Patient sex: M
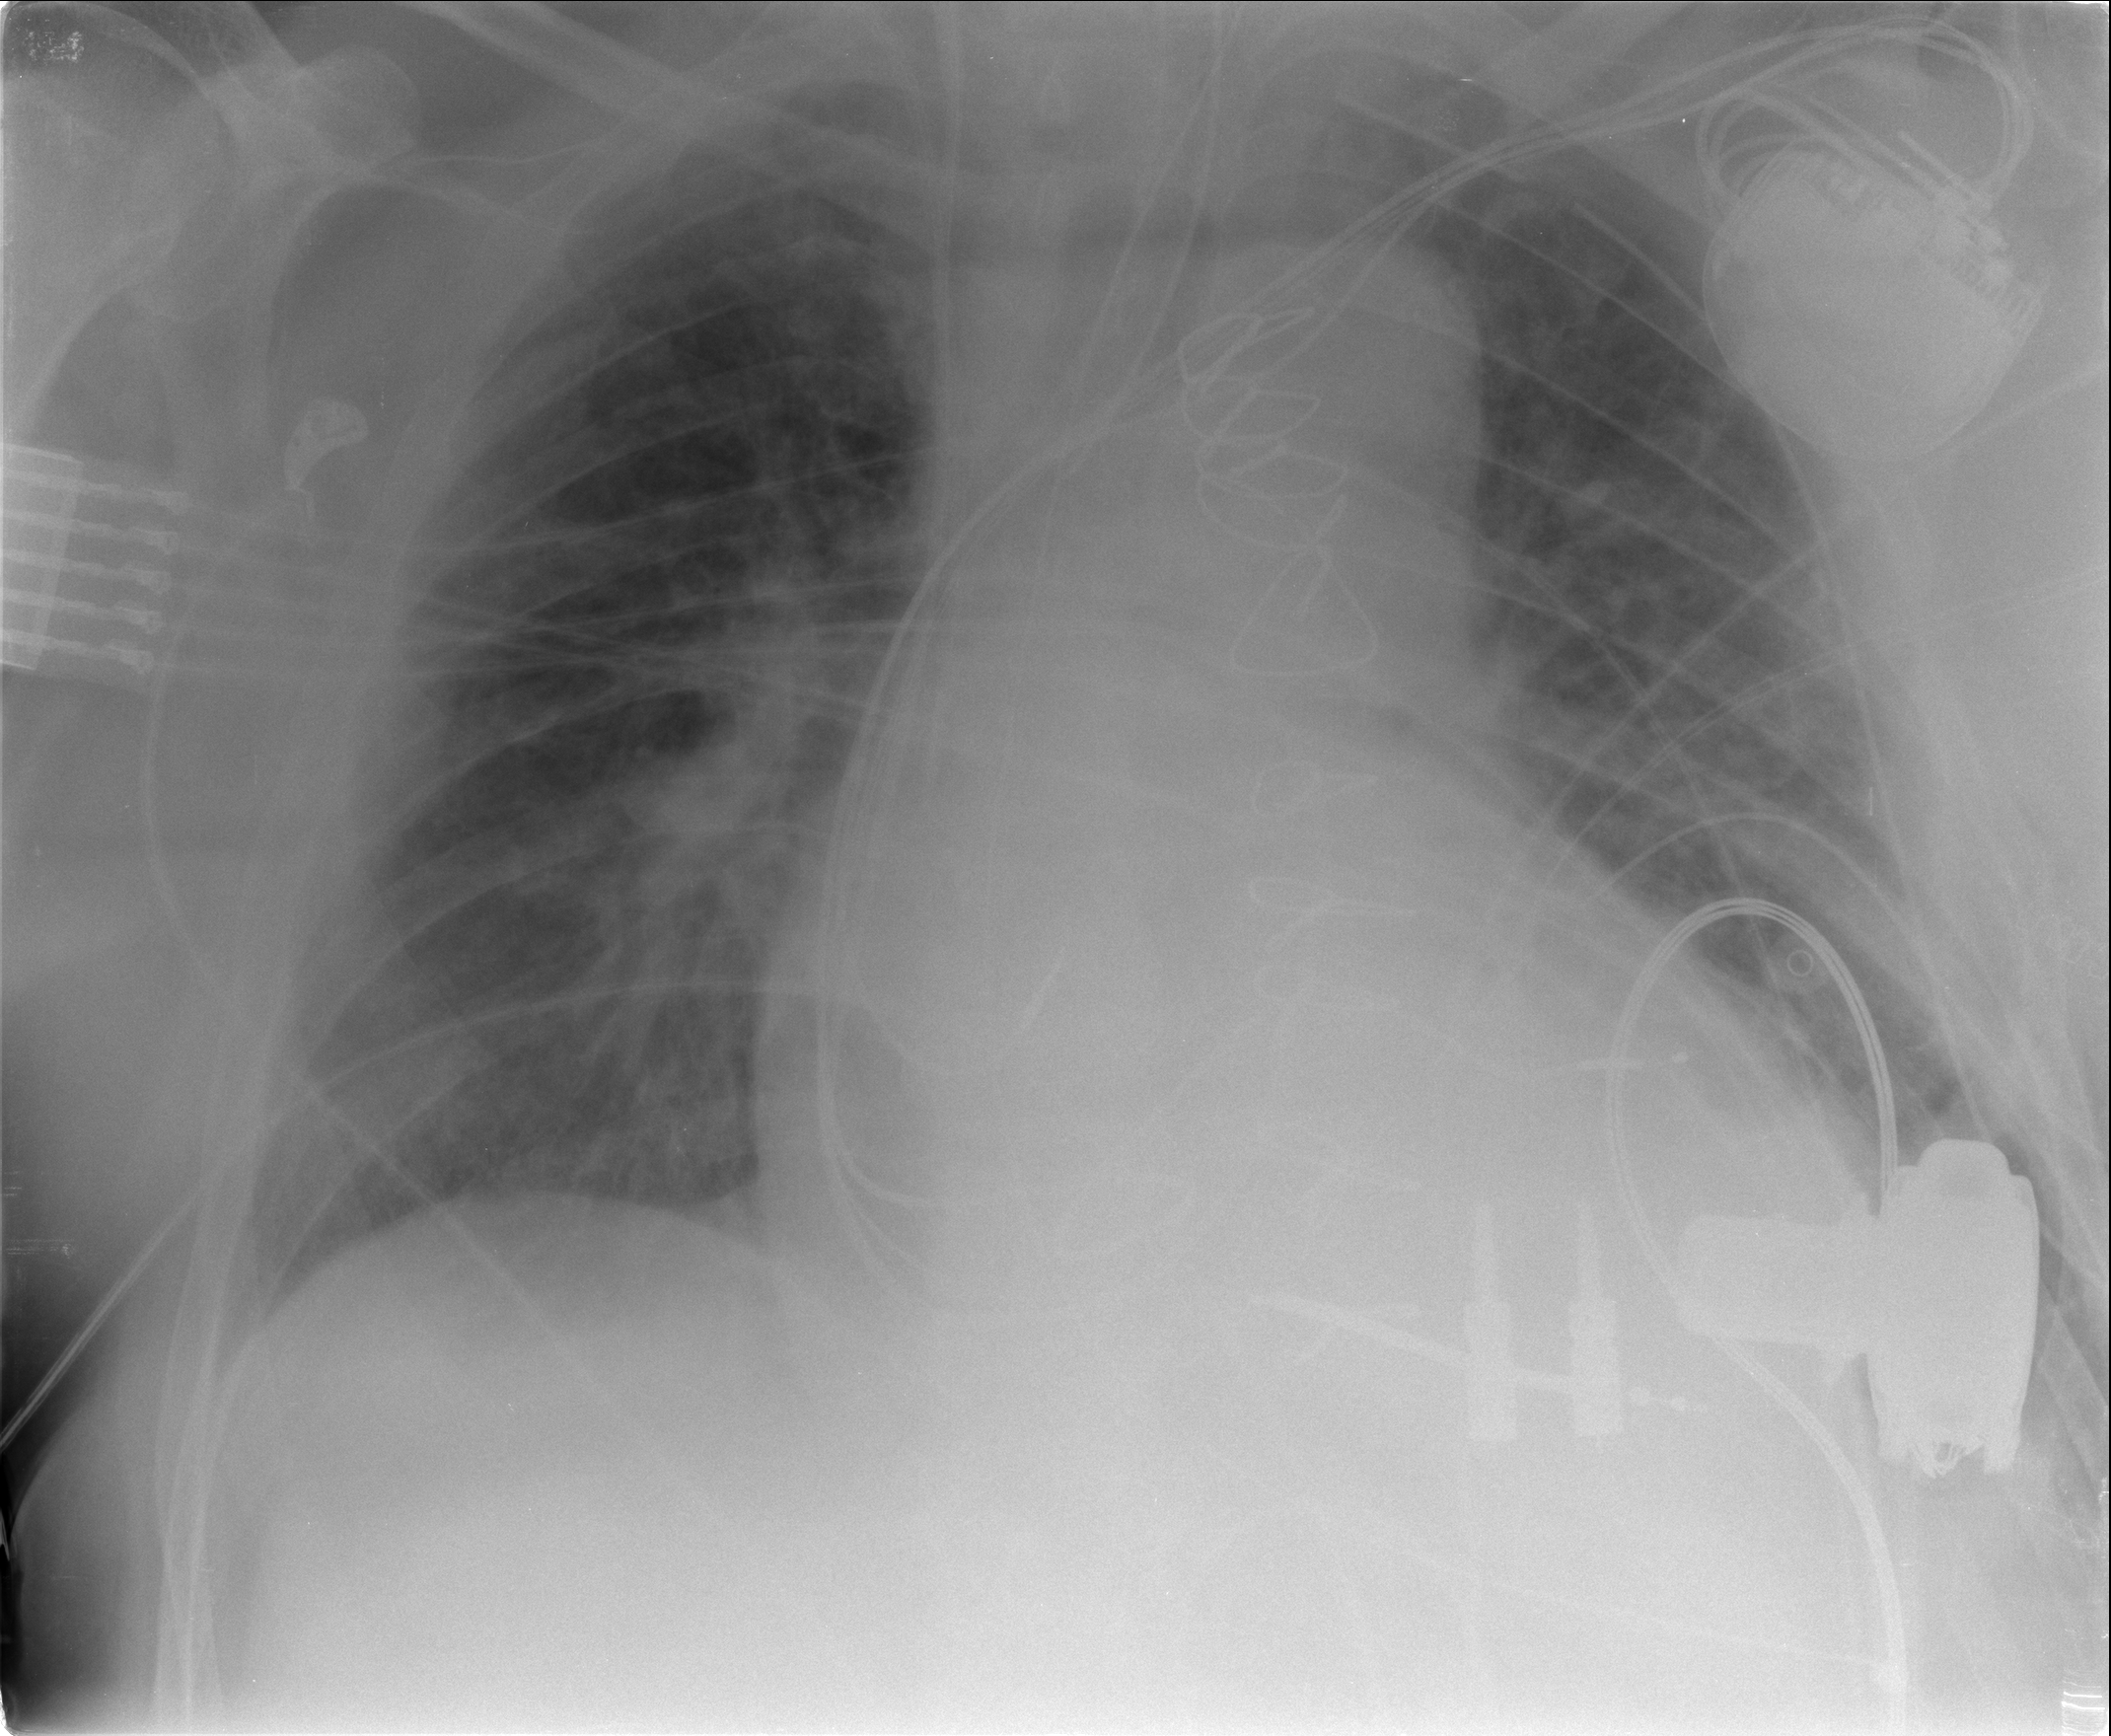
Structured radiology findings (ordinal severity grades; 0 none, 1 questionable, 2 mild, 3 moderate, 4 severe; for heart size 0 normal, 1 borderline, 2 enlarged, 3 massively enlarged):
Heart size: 2
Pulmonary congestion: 2
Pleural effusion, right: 0
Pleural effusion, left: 0
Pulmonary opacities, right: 1
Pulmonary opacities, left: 0
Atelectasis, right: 2
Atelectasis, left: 2